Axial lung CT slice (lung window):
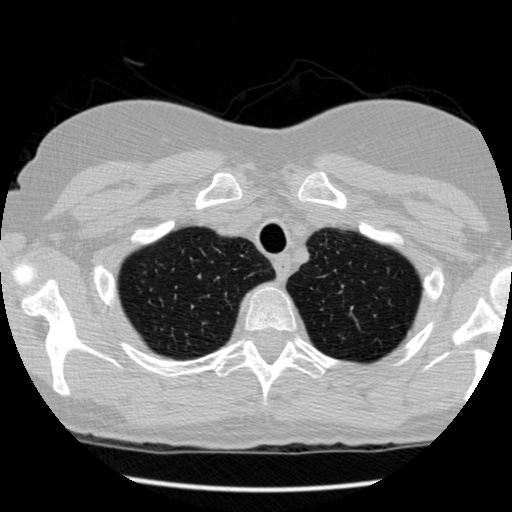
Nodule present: no